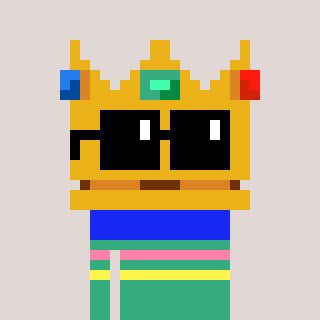
a pixel art character with square black sunglasses, a crown-shaped head and a teal-colored body on a warm background